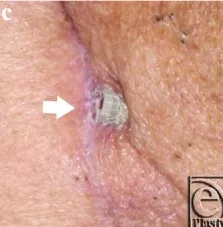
(c) More than half of the rings of the coupler were exposed (arrow).
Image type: medical_photograph (skin_photograph)